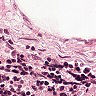
Metastatic tissue present: no